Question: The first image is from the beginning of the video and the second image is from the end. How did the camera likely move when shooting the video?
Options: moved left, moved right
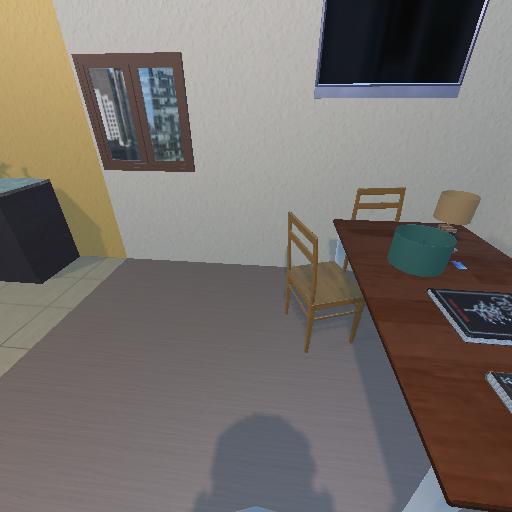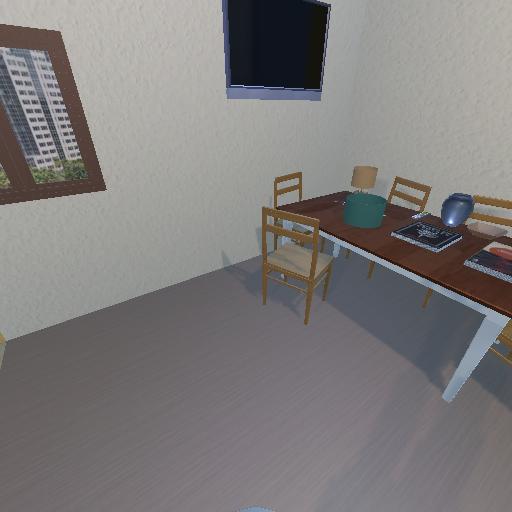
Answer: moved left